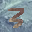
Label: 3